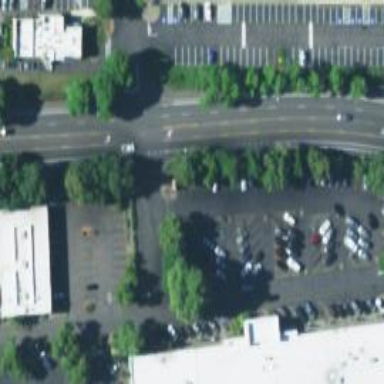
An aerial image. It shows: Parking space is available.